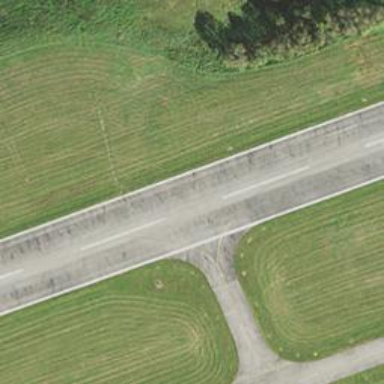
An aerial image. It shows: Asphalt runway at the airport.